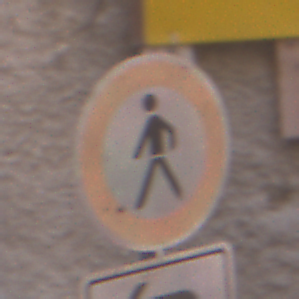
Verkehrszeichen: VerbotFussgaenger
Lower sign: RichtungsangabeDurchPfeile2
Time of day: MorningAfternoon
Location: Outdoor (Urban)
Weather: Clear
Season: NotSpecified
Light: Natural